Current action and preconditions to check: trajectory_clear

Your task: For each precondition in the list above, predict whether it will hold at this action.

Consider the current scene as observed from the mobile robot's camera, and analyze the predicted future states of all dynamic agents (e.g., people, animals, vehicles, or any moving entities) within the NEXT SECOND.

IMPORTANT: Only answer "very likely" if you are absolutely certain—based on strong, clear evidence—that a dynamic agent will violate the precondition in the predicted future state. Do NOT answer "very likely" for unlikely, ambiguous, or low-probability risks.

Ask yourself for each precondition: Is there a high probability, with clear and convincing evidence, that the predicted future states of any dynamic agent will interfere with the predicted future state of the currently executing action within the NEXT SECOND, causing that precondition to fail?

Assess the risk level based on these predictions. Use "likely" or "very likely" if motions create a clear risk of interference.

Use "neutral" or "improbable" if agents are nearby but their predicted paths are clearly diverging or non-conflicting.

Failure Risk Categories: "very improbable", "improbable", "neutral", "likely", "very likely"

Answer Format: Output ONLY the probability_of_failure value from these categories: "very improbable", "improbable", "neutral", "likely", "very likely"

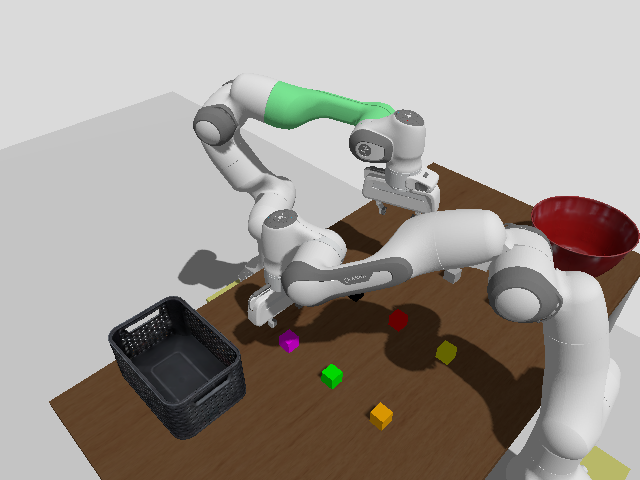

Answer: very improbable